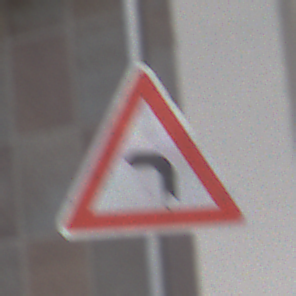
Verkehrszeichen: KurveLinks
Umgebung: Roofed, Urban
Tageszeit: MorningAfternoon
Wetter: PartlyCloudy
Licht: Natural
Jahreszeit: NotSpecified
Kontrast: MediumContrast